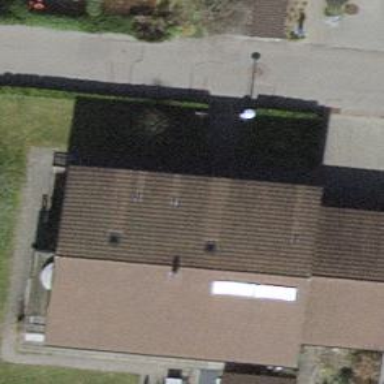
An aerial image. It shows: Building with tile roof.